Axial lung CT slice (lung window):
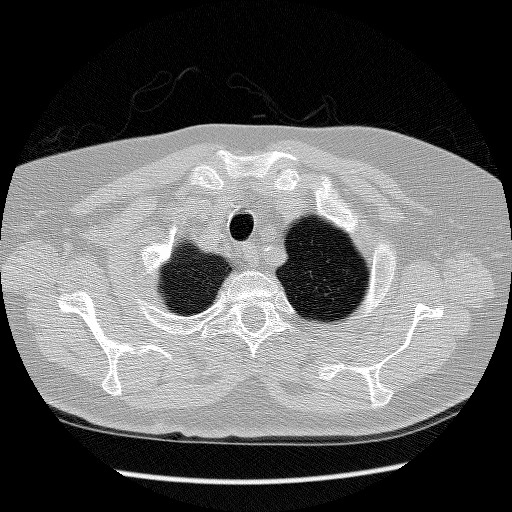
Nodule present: no